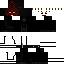
A male skeleton skin with dark skin, wearing red helmet dressed in a red armor chest and red pants, featuring a fangs.